Brain MRI, t2w sequence, axial 2D slice.
Patient: age 28, sex F, weight 95 kg, height 1.95 m
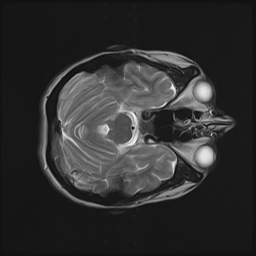